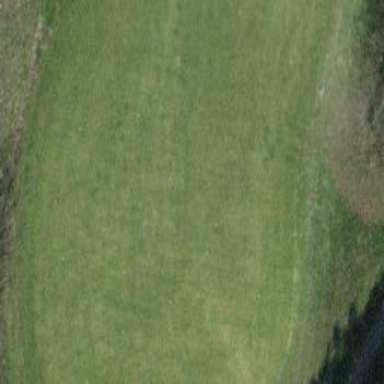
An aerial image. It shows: Grassy area designated as golf fairway.